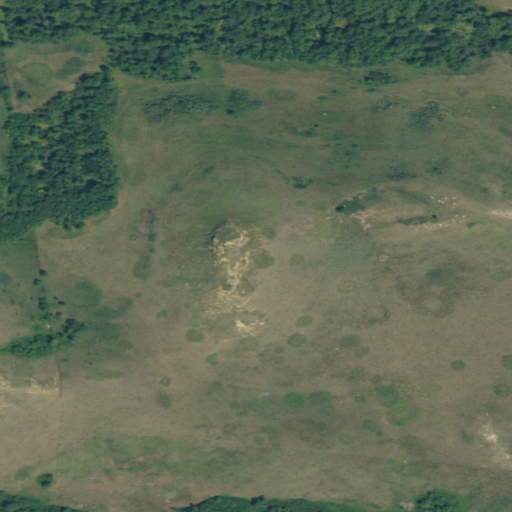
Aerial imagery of mountain in North Dakota named Stone Johnny Hill containing grassland, deciduous forest, shrub, and mixed forest